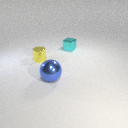
large blue metal sphere to the right of small yellow metal cylinder